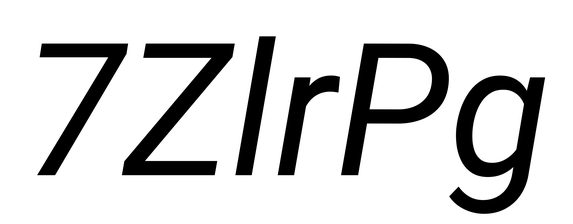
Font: Roboto-Italic_Italic